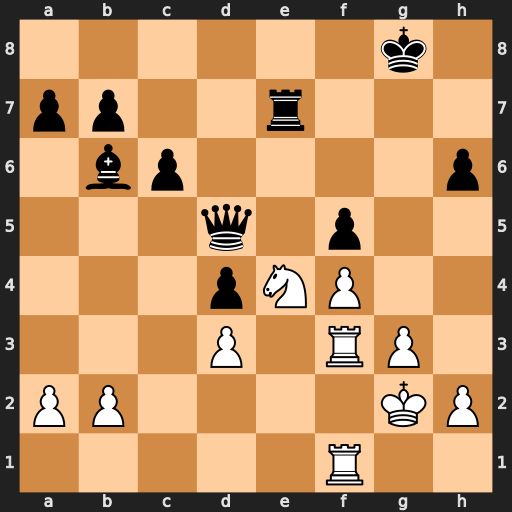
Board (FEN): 6k1/pp2r3/1bp4p/3q1p2/3pNP2/3P1RP1/PP4KP/5R2
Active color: w
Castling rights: -
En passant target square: -
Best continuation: Nf6+ Kf7 Nxd5